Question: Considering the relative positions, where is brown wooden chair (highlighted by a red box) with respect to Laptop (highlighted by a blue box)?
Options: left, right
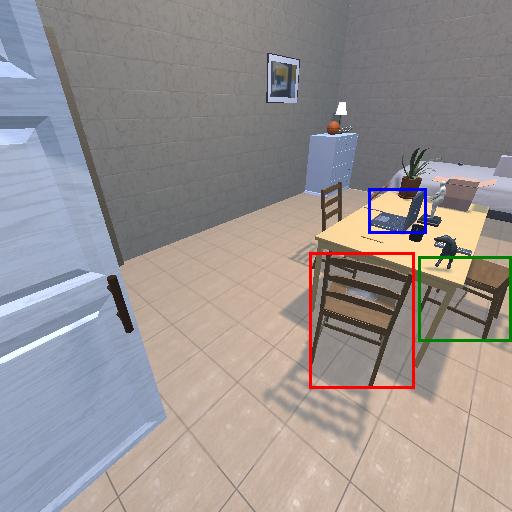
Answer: left